Current action and preconditions to check: trajectory_clear

Your task: For each precondition in the list above, predict whether it will hold at this action.

Consider the current scene as observed from the mobile robot's camera, and analyze the predicted future states of all dynamic agents (e.g., people, animals, vehicles, or any moving entities) within the NEXT SECOND.

IMPORTANT: Only answer "very likely" if you are absolutely certain—based on strong, clear evidence—that a dynamic agent will violate the precondition in the predicted future state. Do NOT answer "very likely" for unlikely, ambiguous, or low-probability risks.

Ask yourself for each precondition: Is there a high probability, with clear and convincing evidence, that the predicted future states of any dynamic agent will interfere with the predicted future state of the currently executing action within the NEXT SECOND, causing that precondition to fail?

Assess the risk level based on these predictions. Use "likely" or "very likely" if motions create a clear risk of interference.

Use "neutral" or "improbable" if agents are nearby but their predicted paths are clearly diverging or non-conflicting.

Failure Risk Categories: "very improbable", "improbable", "neutral", "likely", "very likely"

Answer Format: Output ONLY the probability_of_failure value from these categories: "very improbable", "improbable", "neutral", "likely", "very likely"

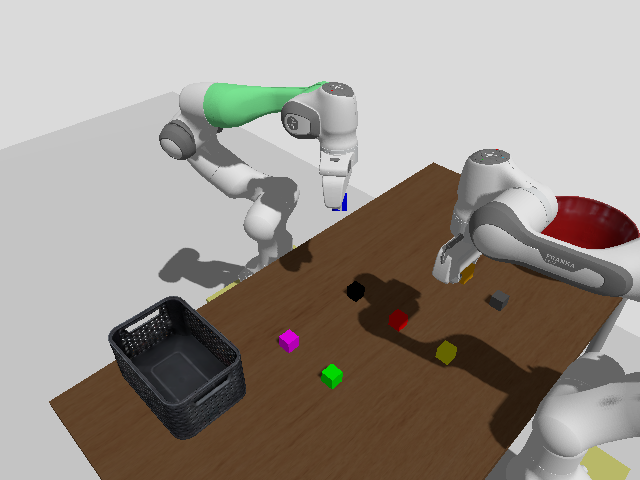

Answer: very improbable